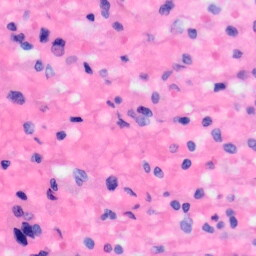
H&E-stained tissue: Liver